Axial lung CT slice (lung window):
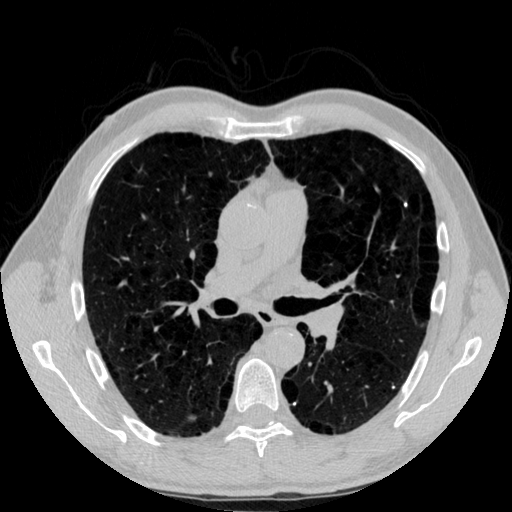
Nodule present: yes
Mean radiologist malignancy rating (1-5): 2.75